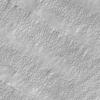
Label: not_dusty